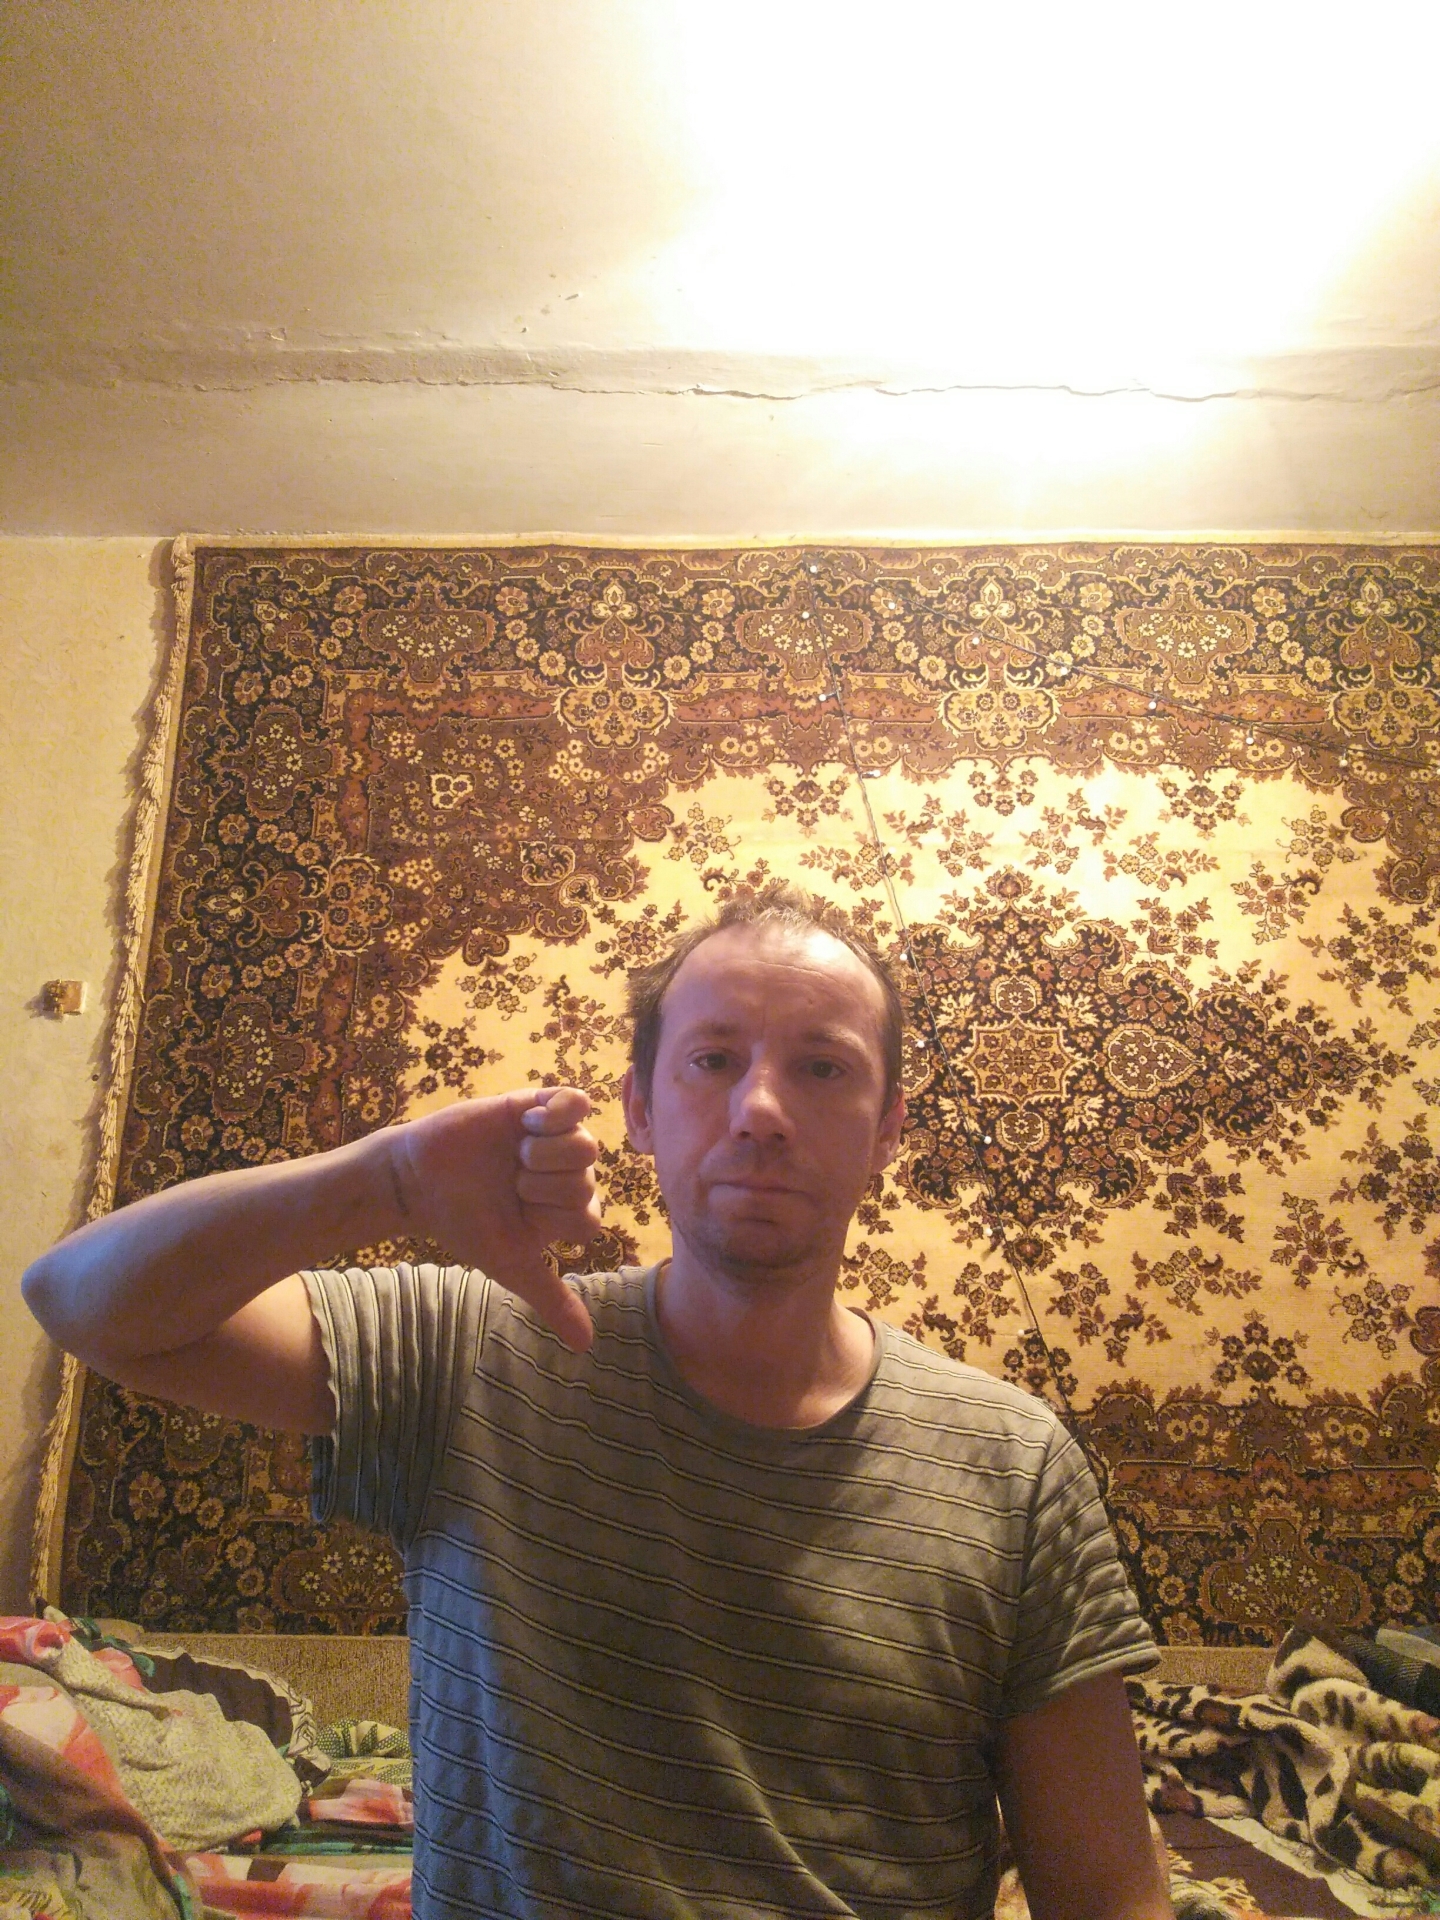
Label: noise